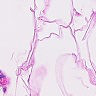
Metastatic tissue present: no